Aerial crown-view tile of a tropical tree (Barro Colorado Island, Panama), acquired 20241112:
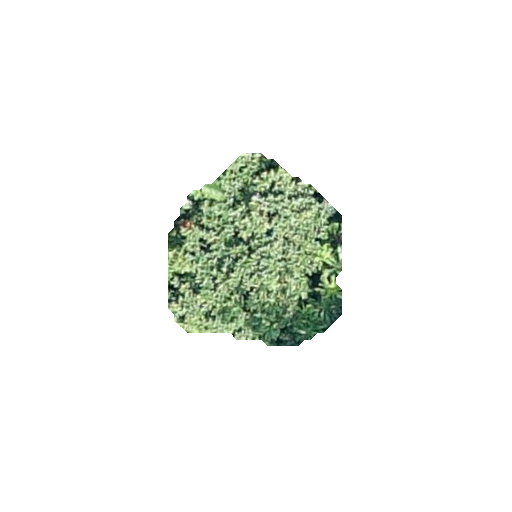
Species: Miconia argentea
GBIF accepted scientific name: Miconia argentea
Crown area: 40.845 m²